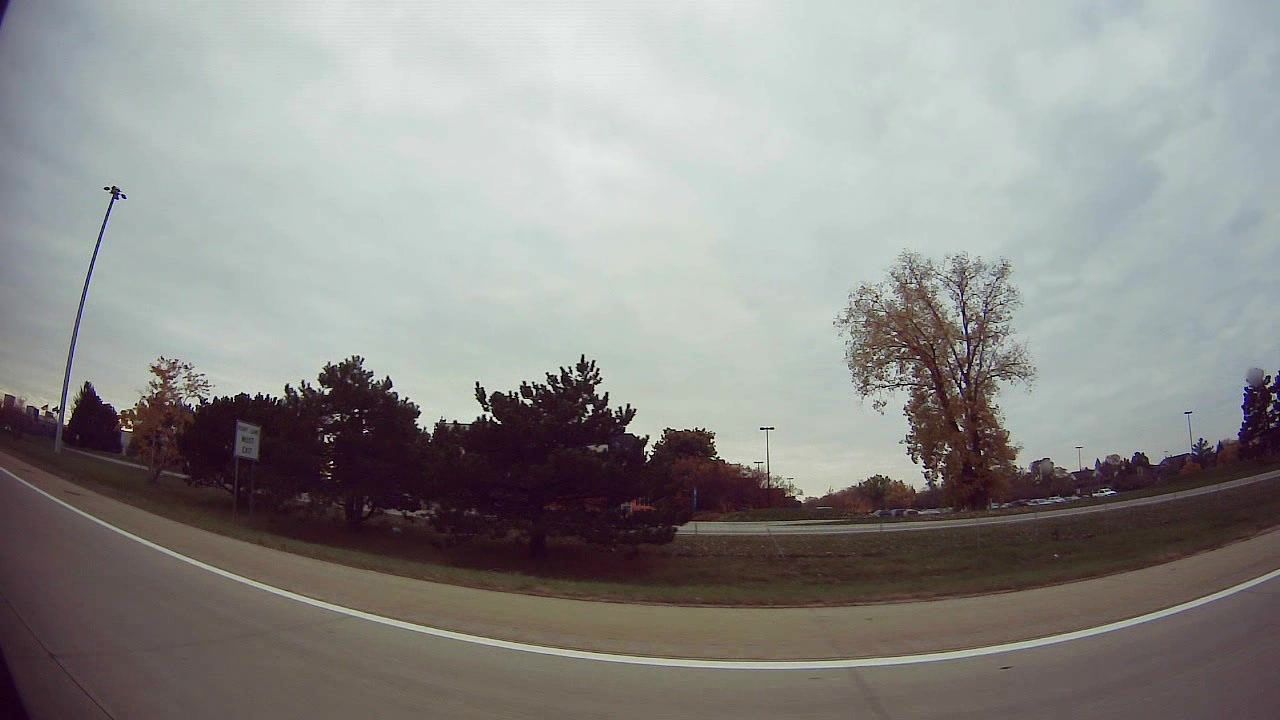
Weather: snowy
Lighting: day
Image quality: slightly poor
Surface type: driving surface
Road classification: motorway
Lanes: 4
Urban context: suburban or peri-urban
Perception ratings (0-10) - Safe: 1.31, Lively: 4.71, Beautiful: 6.91, Boring: 7.37, Depressing: 5.02, Wealthy: 1.56